Question: In my phpmyadmin database year is saved as YYYY-MM-DD. But When I generate the pdf I want to change it to DD-MM-YYYY.

Code:
'''
$pdf->Table("SELECT measurements.title as Maling, routines.value as Verdi, routines.date as Dato, routines.time as Tid, pools.name as Basseng, emps.user_name as Ansatt
FROM routines, measure_routine, measurements, pools, emps
WHERE routines.id = measure_routine.routine_id
AND measure_routine.measure_id = measurements.id
AND (measurements.title Like 'T_%') AND measure_routine.pool_id=pools.id AND routines.emp_id=emps.id AND Date between '".$fraDato."' and '".$tilDato."'
ORDER BY routines.date, routines.time;");
$prop=array('HeaderColor'=>array(255,150,100),
'color1'=>array(210,245,255),
'color2'=>array(255,255,210),
'padding'=>2);
$pdf->Output($downloadfilename."$strf.pdf");
header('Location: '.$downloadfilename."$strf.pdf");
}
'''
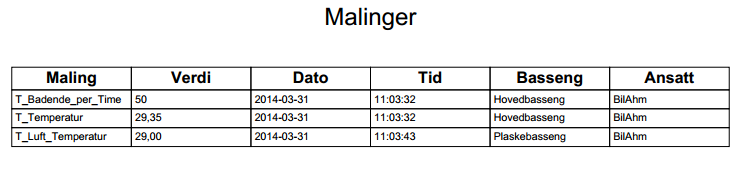
Answer: Best way will be to format date directly in sql so change:
'routines.date as Dato' to:
'DATE_FORMAT(routines.date, '%d-%m-%Y') as Dato'